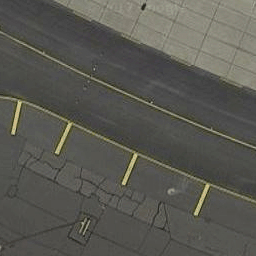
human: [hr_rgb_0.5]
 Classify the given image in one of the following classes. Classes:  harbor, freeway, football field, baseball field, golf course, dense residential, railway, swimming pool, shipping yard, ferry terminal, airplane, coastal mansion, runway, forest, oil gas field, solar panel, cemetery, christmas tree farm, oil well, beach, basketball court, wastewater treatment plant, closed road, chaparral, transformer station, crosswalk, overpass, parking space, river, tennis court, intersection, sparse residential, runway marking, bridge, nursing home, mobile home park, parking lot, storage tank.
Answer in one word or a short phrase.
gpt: runway marking